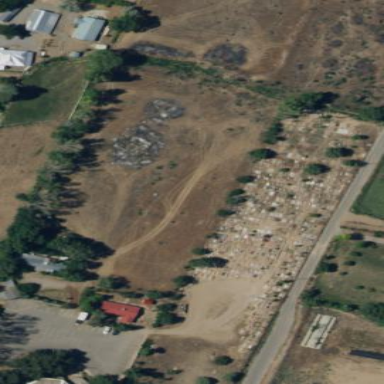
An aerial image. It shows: Cemetery.